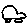
Label: car